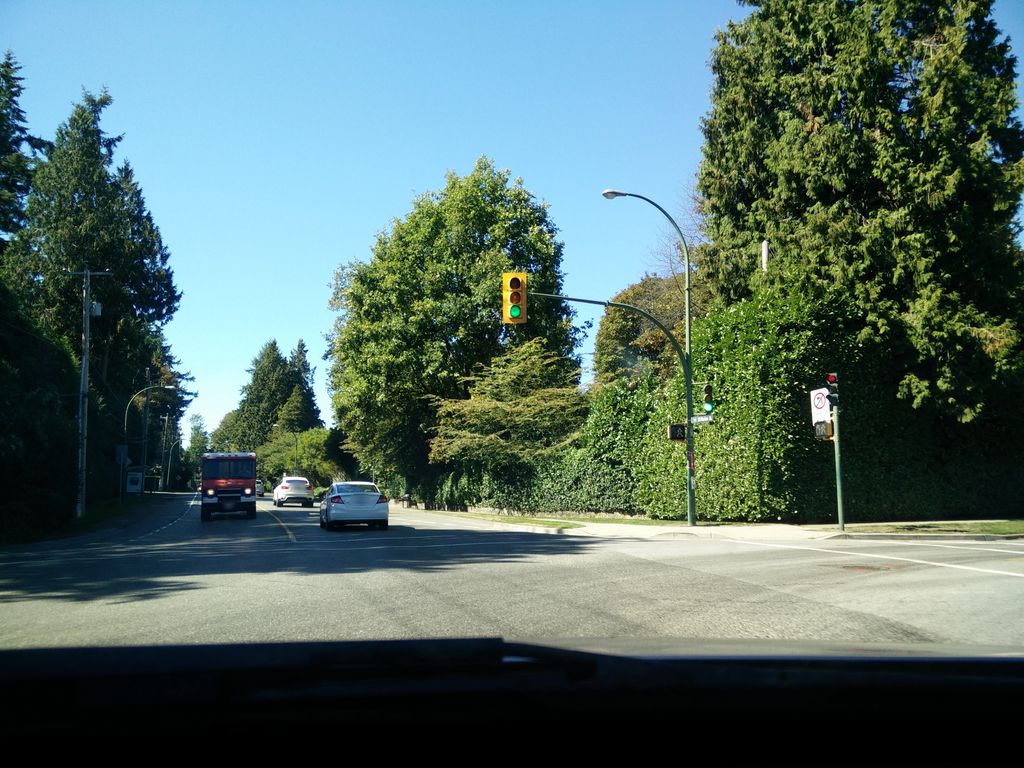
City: vancouver